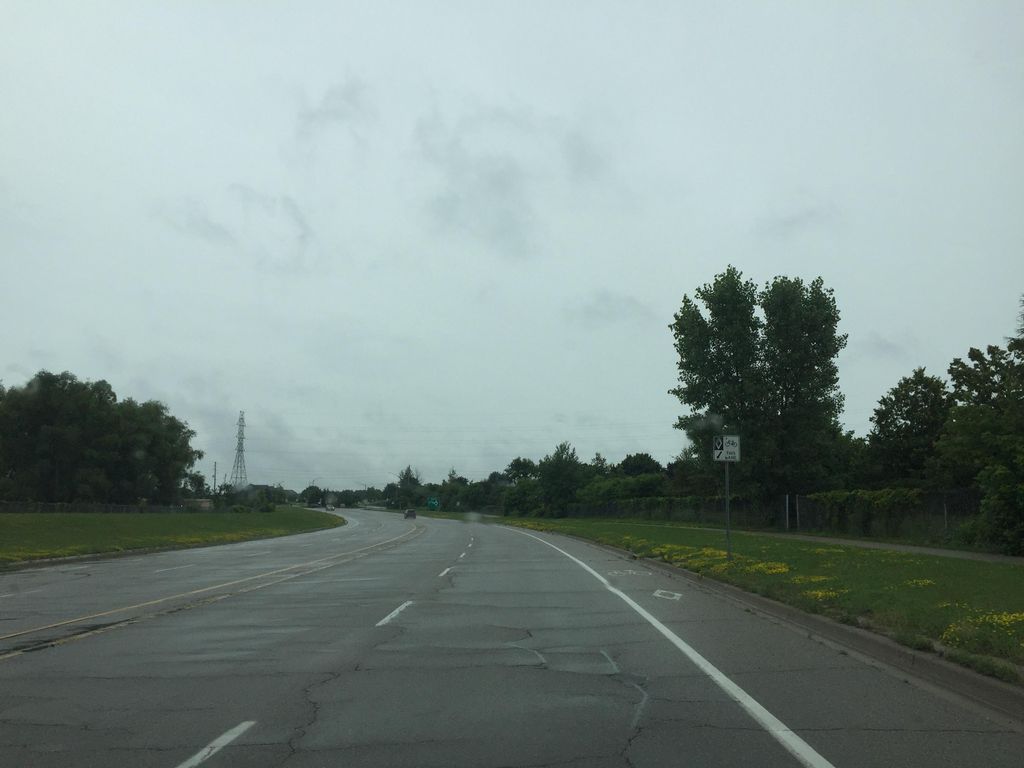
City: kitchener-waterloo